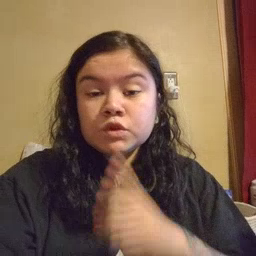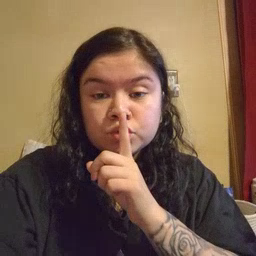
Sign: shhh